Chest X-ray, PA view. Patient: 44 years old, sex M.
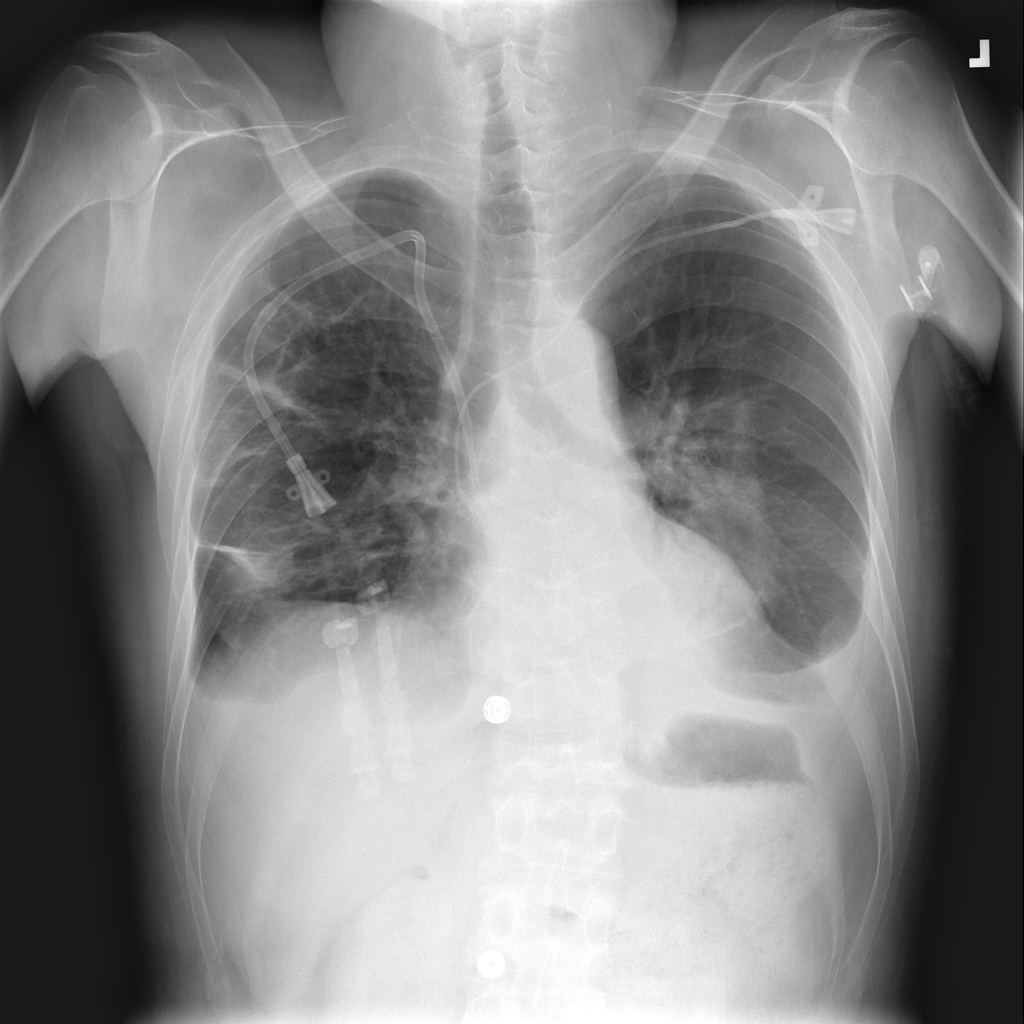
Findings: Effusion, Infiltration, Pneumonia